Interaction volume radius: 5 \u00c5
Interaction volume height: 20 \u00c5
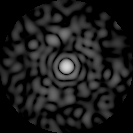
Disorder parameter: 0.8158